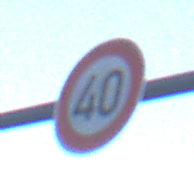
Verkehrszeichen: Geschwindigkeit40
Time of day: SunriseSunset
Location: Outdoor (Urban)
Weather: Clear
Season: NotSpecified
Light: Natural